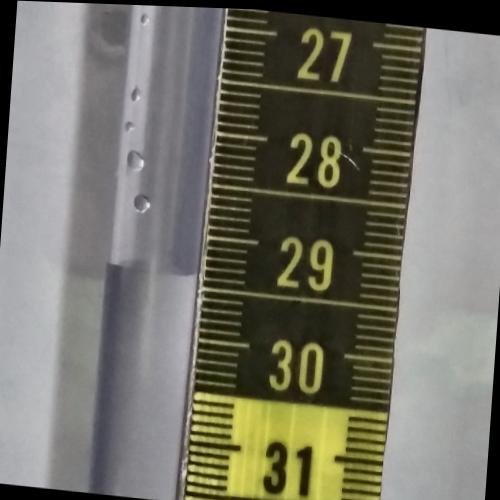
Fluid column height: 29.4 cm